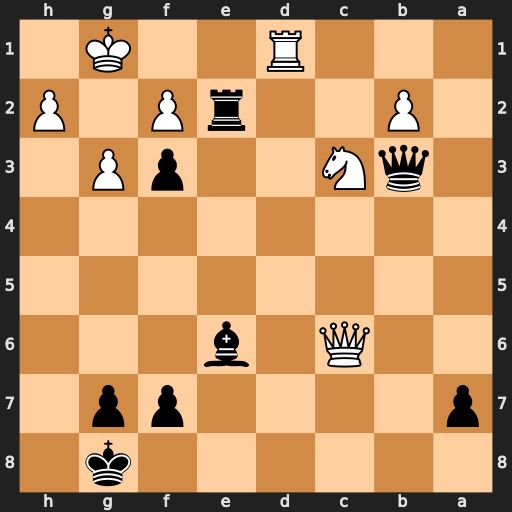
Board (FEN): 6k1/p4pp1/2Q1b3/8/8/1qN2pP1/1P2rP1P/3R2K1
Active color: b
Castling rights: -
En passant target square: -
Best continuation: Qxd1+ Nxd1 Re1#